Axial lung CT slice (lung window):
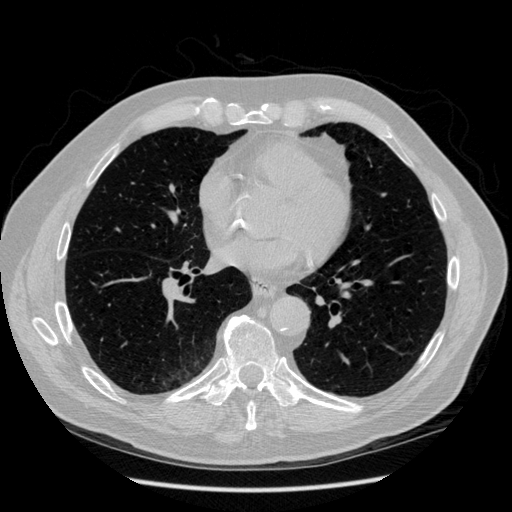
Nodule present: no